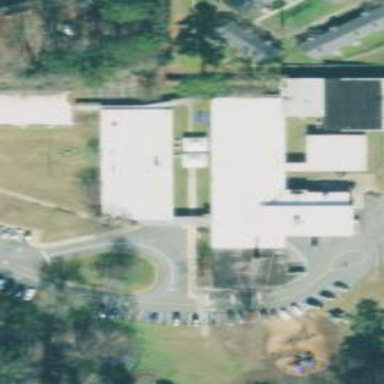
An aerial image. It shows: School building.